Frequency: 90000
Velocity: 0,279
Power: 25,1
Pulse duration: 0,0000001
Pass count: 1
Magnification: 10
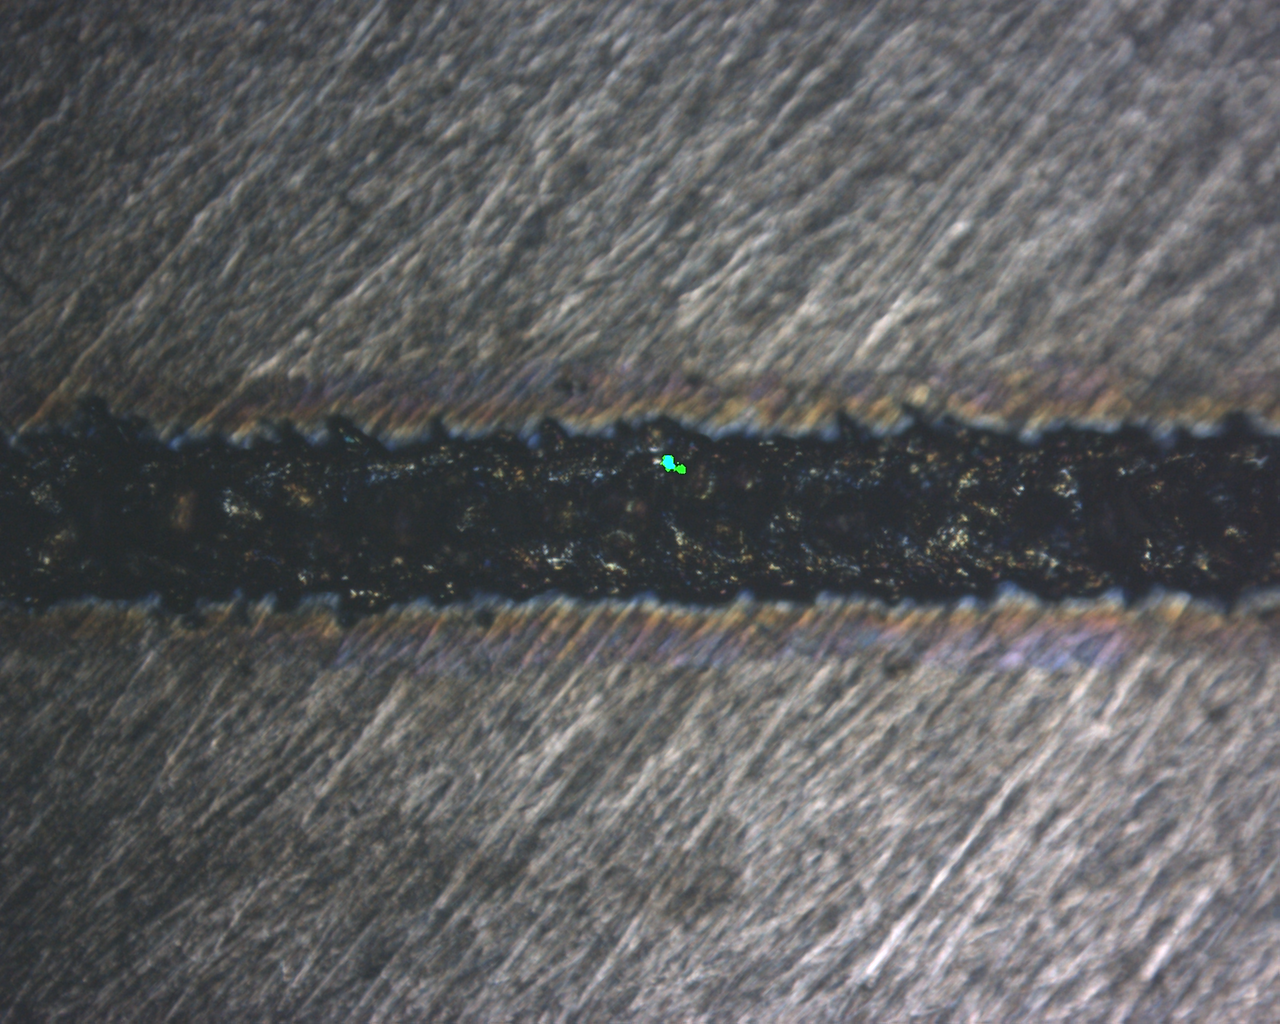
Measured width: 147.214
Other width: 61.3523